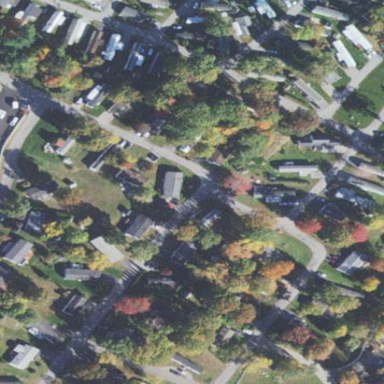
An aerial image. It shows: Residential area designated as trailer park.